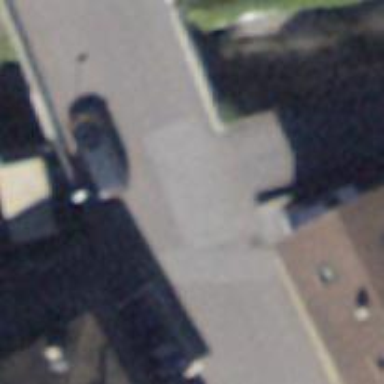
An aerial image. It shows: Asphalt road in residential area.